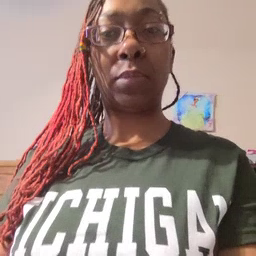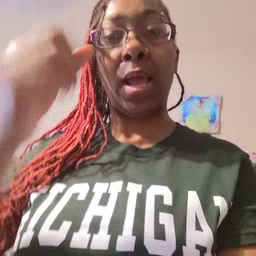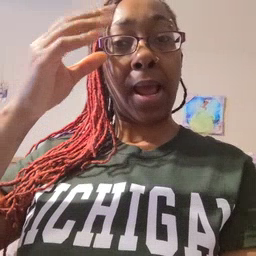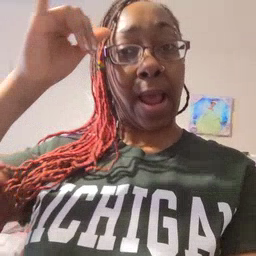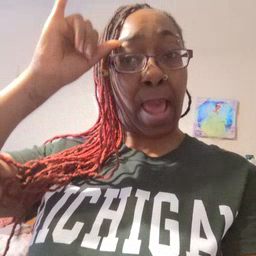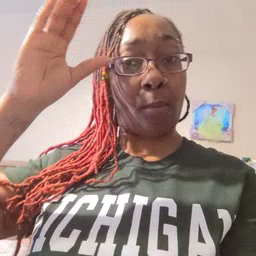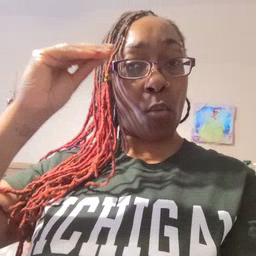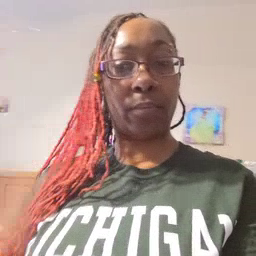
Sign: cowboy